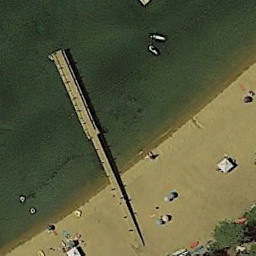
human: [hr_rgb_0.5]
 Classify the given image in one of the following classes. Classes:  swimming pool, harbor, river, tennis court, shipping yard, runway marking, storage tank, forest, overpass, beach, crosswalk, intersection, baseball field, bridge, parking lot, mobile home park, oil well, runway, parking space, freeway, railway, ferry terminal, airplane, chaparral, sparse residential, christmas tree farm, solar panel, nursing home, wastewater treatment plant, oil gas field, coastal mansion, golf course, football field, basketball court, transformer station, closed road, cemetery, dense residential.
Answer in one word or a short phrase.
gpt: ferry terminal